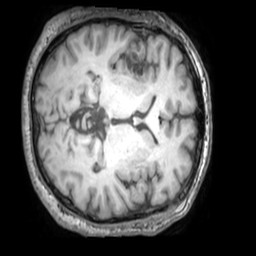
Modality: T1w
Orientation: axial
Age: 54
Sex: male
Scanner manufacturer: philips
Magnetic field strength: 3 T
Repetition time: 0.009899 s
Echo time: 0.004605 s